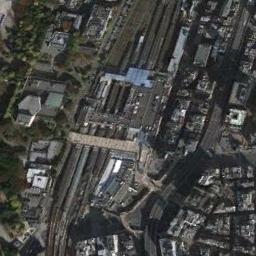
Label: railway_station